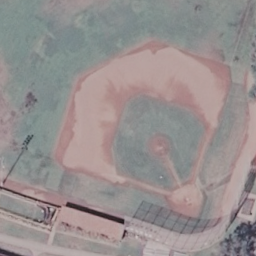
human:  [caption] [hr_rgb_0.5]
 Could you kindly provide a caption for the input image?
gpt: It is a very old baseball diamond with sand and weeds .

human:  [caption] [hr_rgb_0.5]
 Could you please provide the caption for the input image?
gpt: This is an old baseball diamond .

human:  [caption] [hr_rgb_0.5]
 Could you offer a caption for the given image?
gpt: It is a very old baseball diamond compose of sand and weeds .

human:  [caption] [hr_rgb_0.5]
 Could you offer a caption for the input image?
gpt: A baseball diamond composed of sand and weeds .

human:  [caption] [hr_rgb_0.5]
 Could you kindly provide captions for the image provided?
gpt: It is a very old baseball diamond compose of sand and weeds .